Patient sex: F
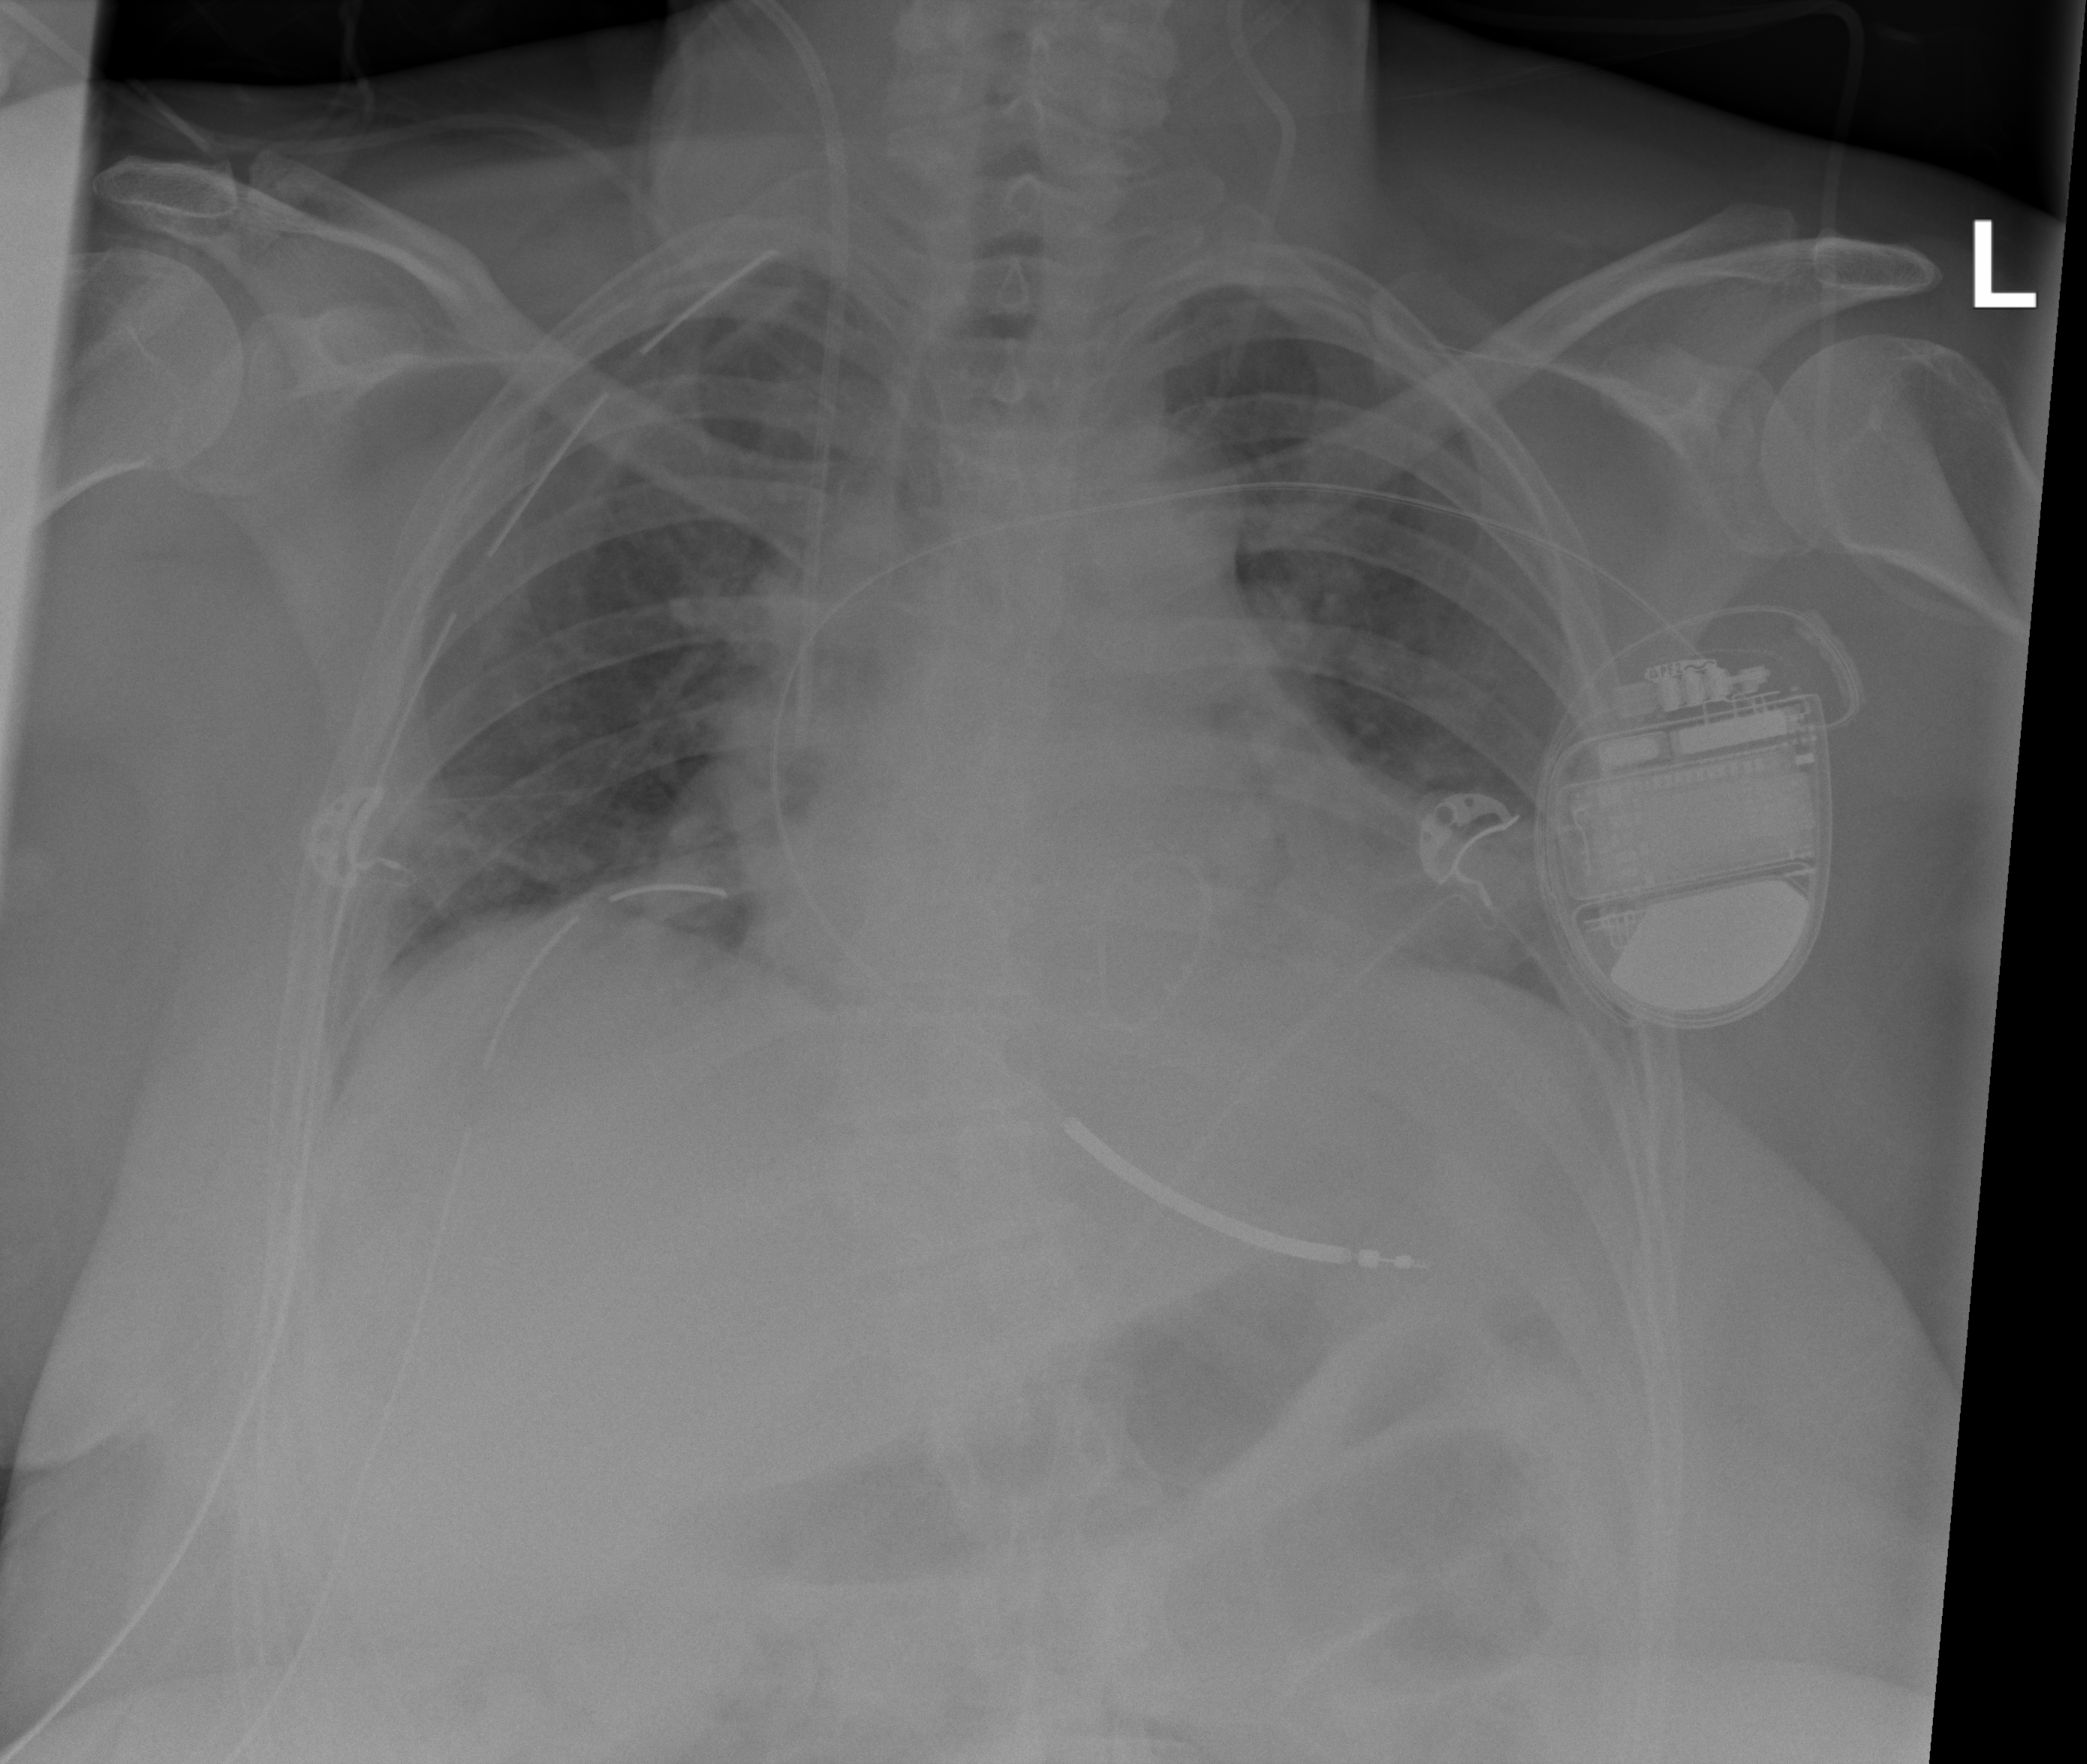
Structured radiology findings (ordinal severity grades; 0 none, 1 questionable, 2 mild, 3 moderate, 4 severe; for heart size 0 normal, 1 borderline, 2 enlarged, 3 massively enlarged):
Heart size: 2
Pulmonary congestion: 2
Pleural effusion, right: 0
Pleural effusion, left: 0
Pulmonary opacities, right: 2
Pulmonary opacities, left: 2
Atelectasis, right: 2
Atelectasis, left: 2